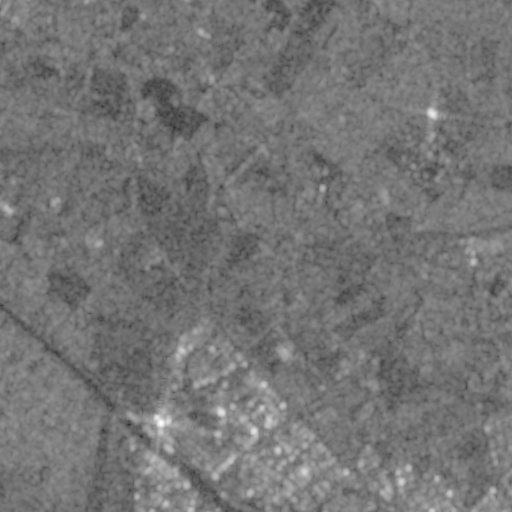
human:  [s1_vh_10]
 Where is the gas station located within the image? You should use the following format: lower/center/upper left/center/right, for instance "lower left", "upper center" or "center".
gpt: The gas station is located in the lower left of the image.
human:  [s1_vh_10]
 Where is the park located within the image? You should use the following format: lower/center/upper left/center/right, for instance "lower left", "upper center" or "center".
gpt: The park is located in the center right of the image.
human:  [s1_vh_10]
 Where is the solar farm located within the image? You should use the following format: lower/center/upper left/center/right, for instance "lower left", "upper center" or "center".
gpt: The solar farm is located in the upper right of the image.
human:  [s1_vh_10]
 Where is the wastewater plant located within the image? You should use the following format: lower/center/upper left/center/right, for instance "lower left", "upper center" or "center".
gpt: The wastewater plant is located in the upper right of the image.
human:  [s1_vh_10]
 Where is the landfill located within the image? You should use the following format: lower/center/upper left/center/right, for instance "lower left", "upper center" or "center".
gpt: There is no landfill in the image.

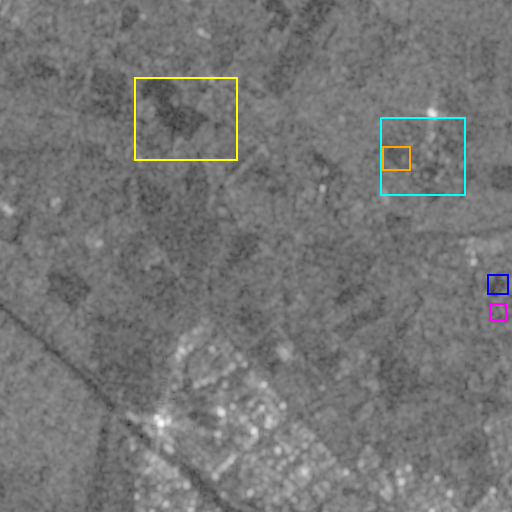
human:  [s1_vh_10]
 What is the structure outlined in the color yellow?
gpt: The structure outlined in yellow is a crop field.
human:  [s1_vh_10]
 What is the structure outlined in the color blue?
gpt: The structure outlined in blue is a park.
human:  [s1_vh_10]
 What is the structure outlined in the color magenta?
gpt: The structure outlined in magenta is a parking lot.
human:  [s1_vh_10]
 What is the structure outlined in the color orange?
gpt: The structure outlined in orange is a solar farm.
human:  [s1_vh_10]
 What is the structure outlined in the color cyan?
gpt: The structure outlined in cyan is a wastewater plant.
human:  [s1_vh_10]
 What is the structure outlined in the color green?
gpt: There is no green outline.